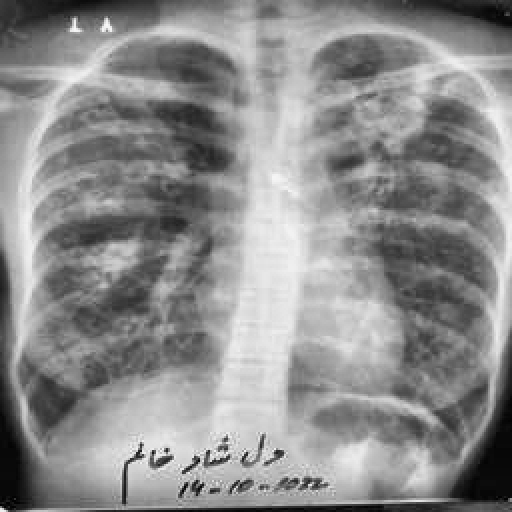
Finding: TUBERCULOSIS